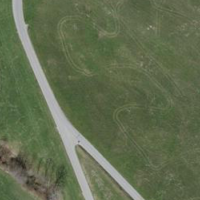
EUNIS habitat code: 24
Species observed at this site:
Cardamine pratensis